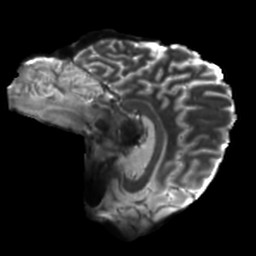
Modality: T2w
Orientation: sagittal
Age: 29
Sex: male
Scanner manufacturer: siemens
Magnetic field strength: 6.98 T
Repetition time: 7.776 s
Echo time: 0.076 s